Question: Try the following code in your browser's console:
'''
var script= document.createElement('script');
script.type= 'text/javascript';
script.src= 'http://code.jquery.com/jquery-2.1.1.min.js';
script.async = true;
document.body.appendChild(script);
console.log($);
'''
Then wait a few seconds and do this again:
'''
console.log($);
'''
So it takes a while for jQuery to load. I tried <URL>, which seems to be the consensus of all related questions:
'''
+function loadScript(url, callback)
{
// Adding the script tag to the head as suggested before
var head = document.getElementsByTagName('head')[0];
var script = document.createElement('script');
script.type = 'text/javascript';
script.src = url;
// Then bind the event to the callback function.
// There are several events for cross browser compatibility.
script.onreadystatechange = callback;
script.onload = callback;
// Fire the loading
head.appendChild(script);
}("http://code.jquery.com/jquery-1.7.1.min.js", function(){console.log($);});
'''
And once again it doesn't work ...

The first 'console.log($)' should give the correct result. ?
(Background: I'm writing a Chrome extension to fix formatting on a page that doesn't use jQuery.)
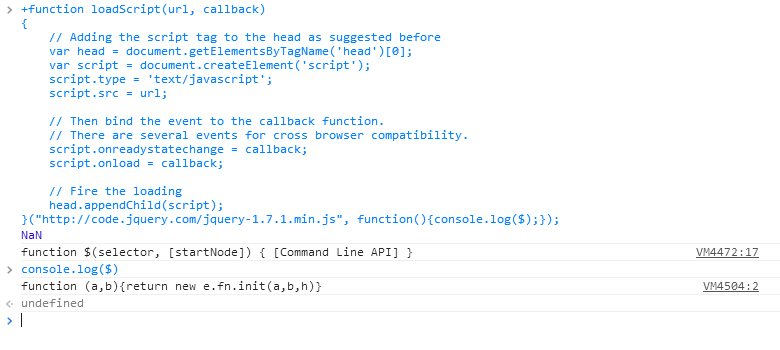
Answer: '''
function loadScript(url, callback){
var foo1 = document.createElement('script');
foo1.type = 'text/javascript';
foo1.setAttribute('src', url);
foo1.onreadystatechange = callback;
foo1.onload = callback;
var head = document.getElementsByTagName('head')[0];
head.appendChild(foo1, head);
}
loadScript(('https:' == document.location.protocol ? 'https://' : 'http://') +'code.jquery.com/jquery-1.11.0.min.js', function(){
console.log($);
});
'''